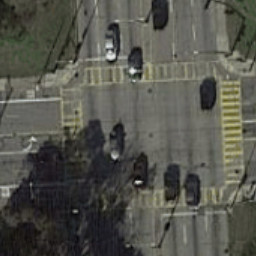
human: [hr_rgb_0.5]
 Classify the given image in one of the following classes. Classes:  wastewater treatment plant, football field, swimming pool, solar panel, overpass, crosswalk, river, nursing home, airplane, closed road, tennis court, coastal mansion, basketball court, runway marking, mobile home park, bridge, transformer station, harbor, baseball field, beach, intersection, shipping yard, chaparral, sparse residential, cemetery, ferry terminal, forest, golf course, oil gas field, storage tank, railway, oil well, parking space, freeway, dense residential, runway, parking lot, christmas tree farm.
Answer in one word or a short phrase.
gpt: crosswalk